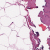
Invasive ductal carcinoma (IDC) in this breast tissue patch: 0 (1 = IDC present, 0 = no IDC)